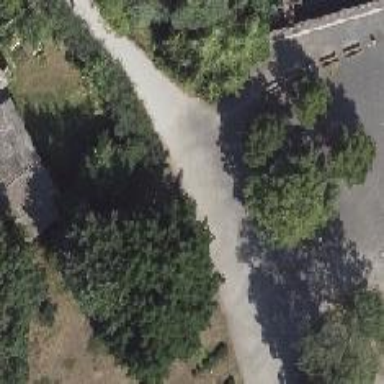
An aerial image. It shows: Footway along the road.